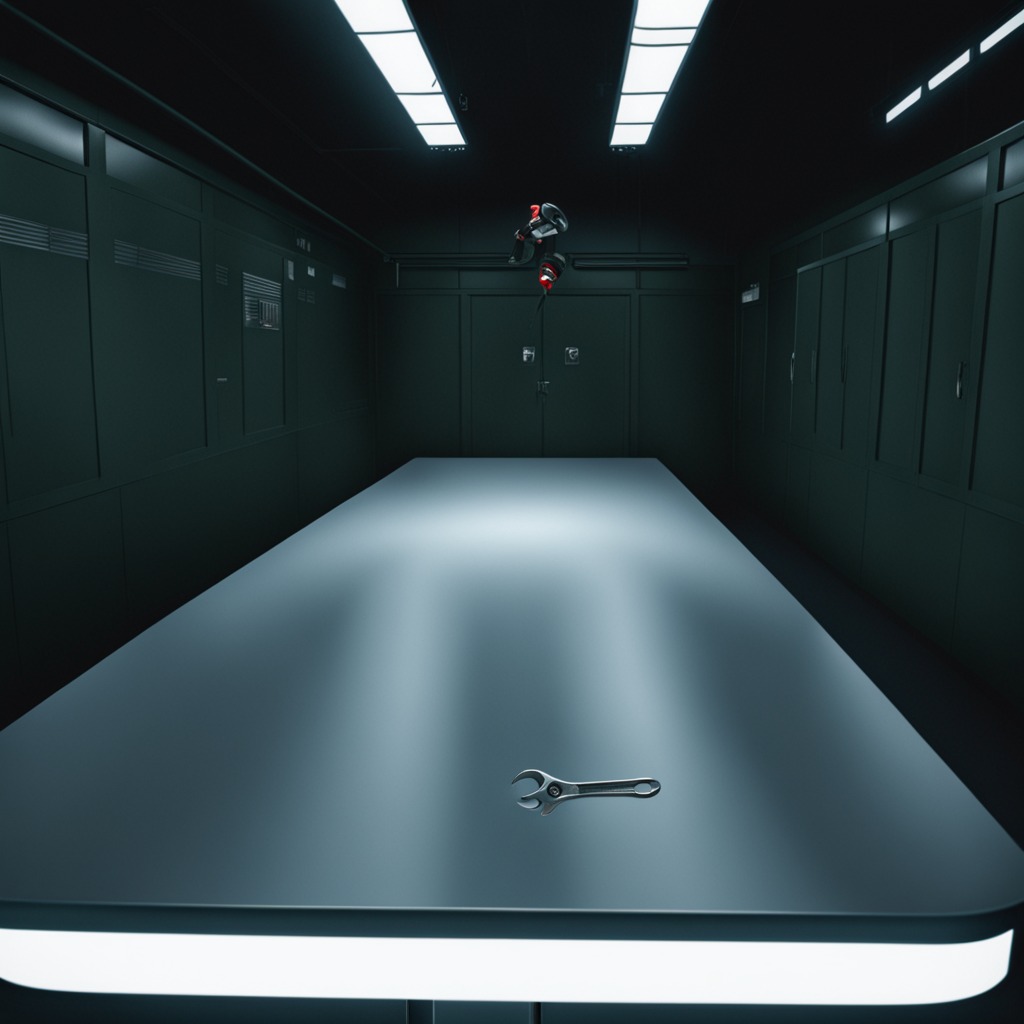
An wrench is lying on a clean empty table in a railway signal maintenance room lit by harsh overhead fluorescents.